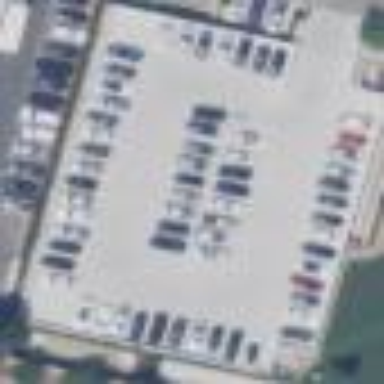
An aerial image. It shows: Multi-storey parking building.